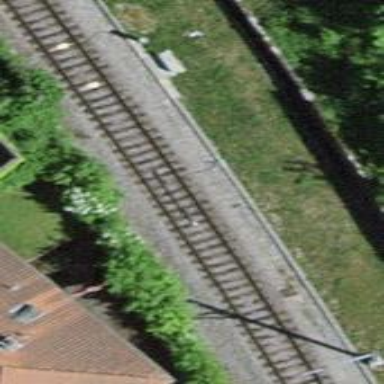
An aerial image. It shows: Railway track with contact line for electrification.